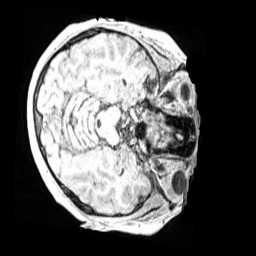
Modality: MP2RAGE
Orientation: axial
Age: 11
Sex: male
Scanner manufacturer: siemens
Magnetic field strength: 3 T
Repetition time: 4 s
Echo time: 0.00299 s